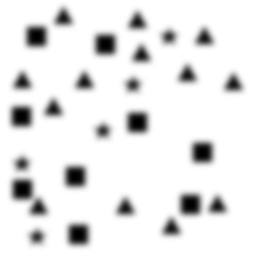
Squares: 9
Triangles: 13
Stars: 5
Total shapes: 27